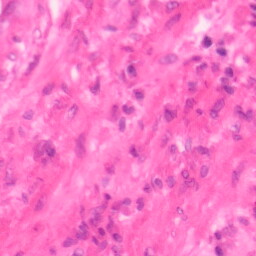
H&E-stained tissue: Colon